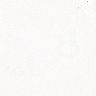
Metastatic tissue present: no